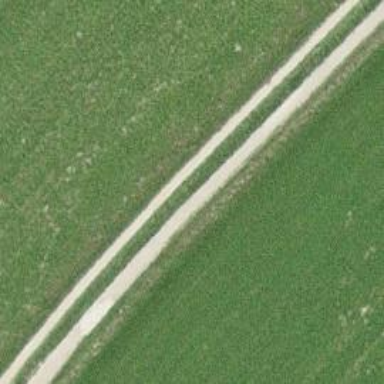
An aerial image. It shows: Track with grade 3 surface.